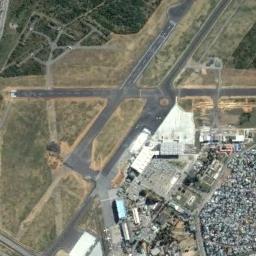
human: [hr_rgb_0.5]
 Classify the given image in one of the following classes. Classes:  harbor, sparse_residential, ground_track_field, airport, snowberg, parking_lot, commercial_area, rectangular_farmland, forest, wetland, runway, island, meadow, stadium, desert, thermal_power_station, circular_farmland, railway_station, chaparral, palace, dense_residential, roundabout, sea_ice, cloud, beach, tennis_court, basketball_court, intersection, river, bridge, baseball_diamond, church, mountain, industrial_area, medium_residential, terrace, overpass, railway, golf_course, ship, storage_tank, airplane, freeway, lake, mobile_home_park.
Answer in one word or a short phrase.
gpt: airport